Question: Given the supply, demand, and route table for this logistics problem, what is the minimum total cost? Please provide the answer as an integer.
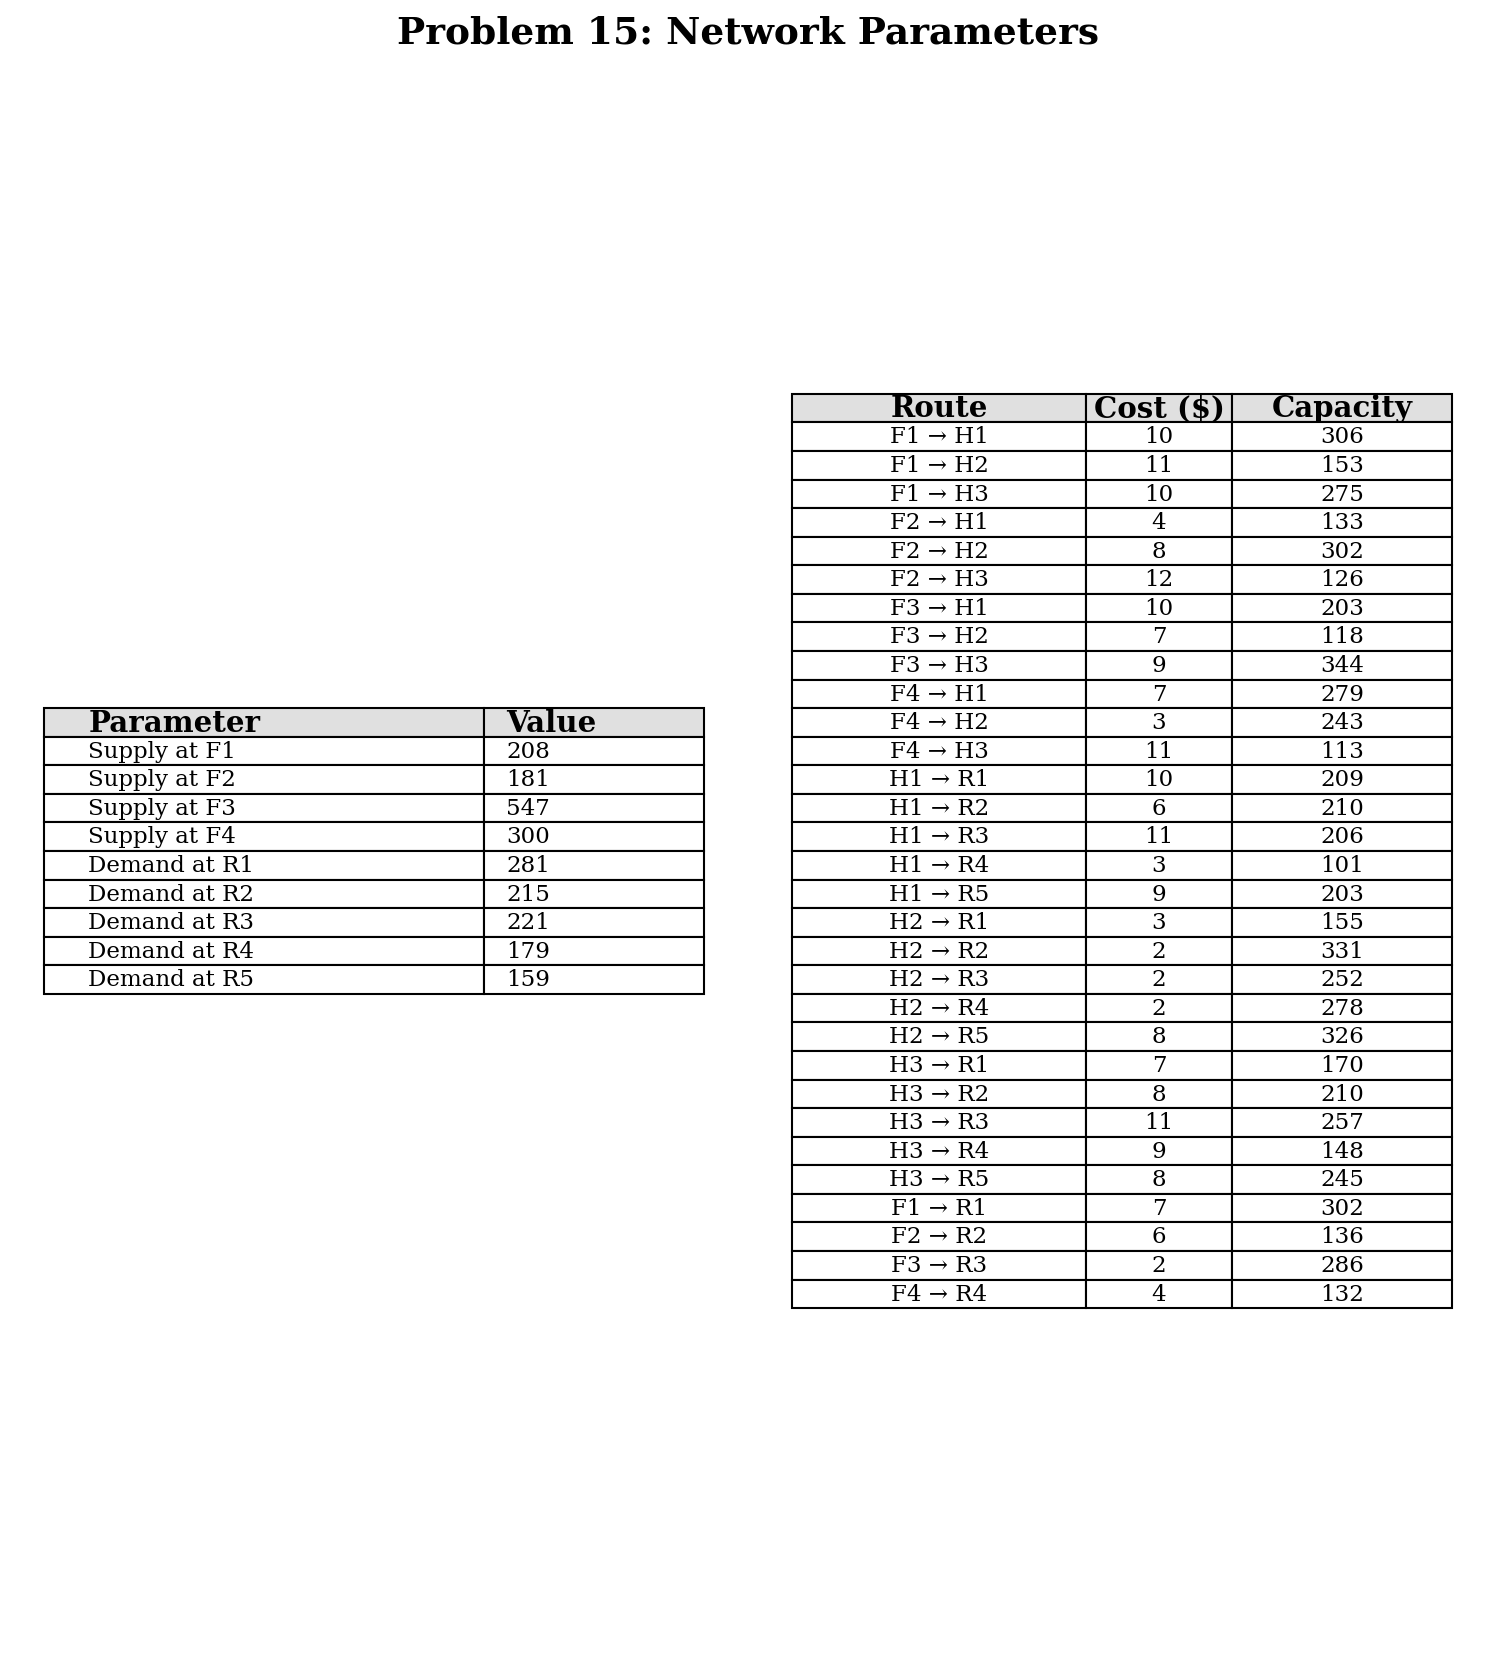
Answer: 6783